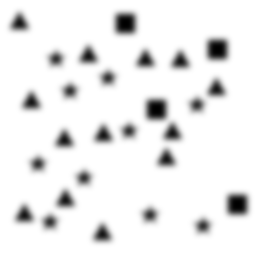
Squares: 4
Triangles: 13
Stars: 10
Total shapes: 27